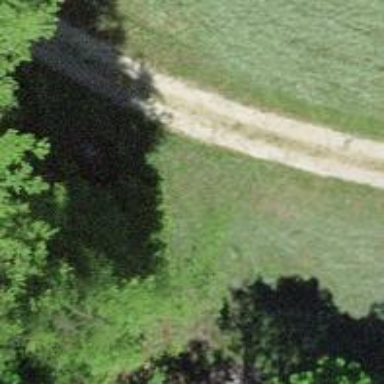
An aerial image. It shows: Gravel track with grade 2 quality.